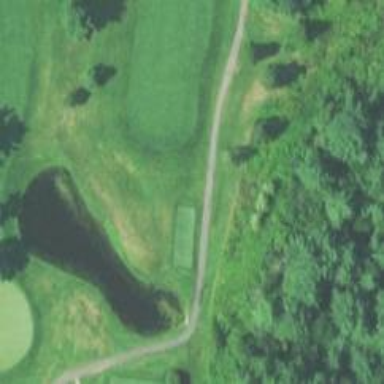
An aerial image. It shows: View of golf hole.